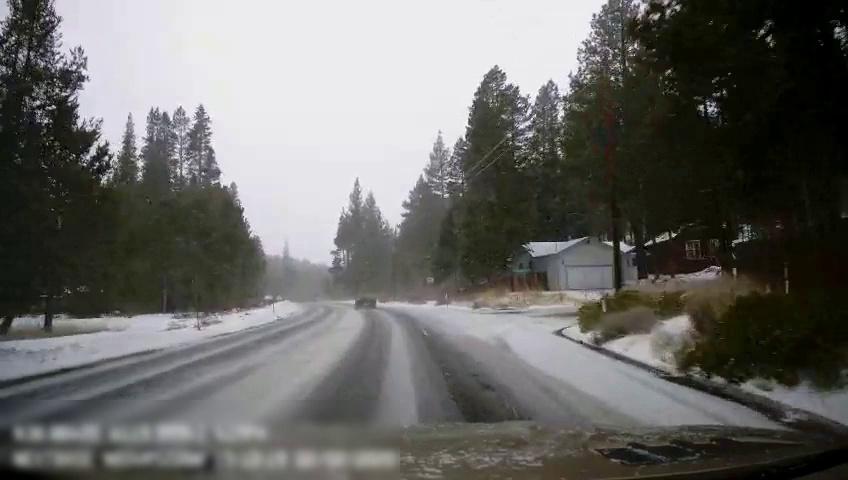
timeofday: Day
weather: Snowy
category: Drivable Space
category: Vehicles | Car
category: Traffic | Signs